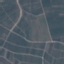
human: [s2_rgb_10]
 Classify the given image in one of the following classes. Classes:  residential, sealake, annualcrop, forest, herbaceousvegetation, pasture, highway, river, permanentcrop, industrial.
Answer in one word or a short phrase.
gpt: PermanentCrop